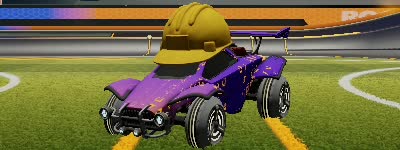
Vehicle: octane